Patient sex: M
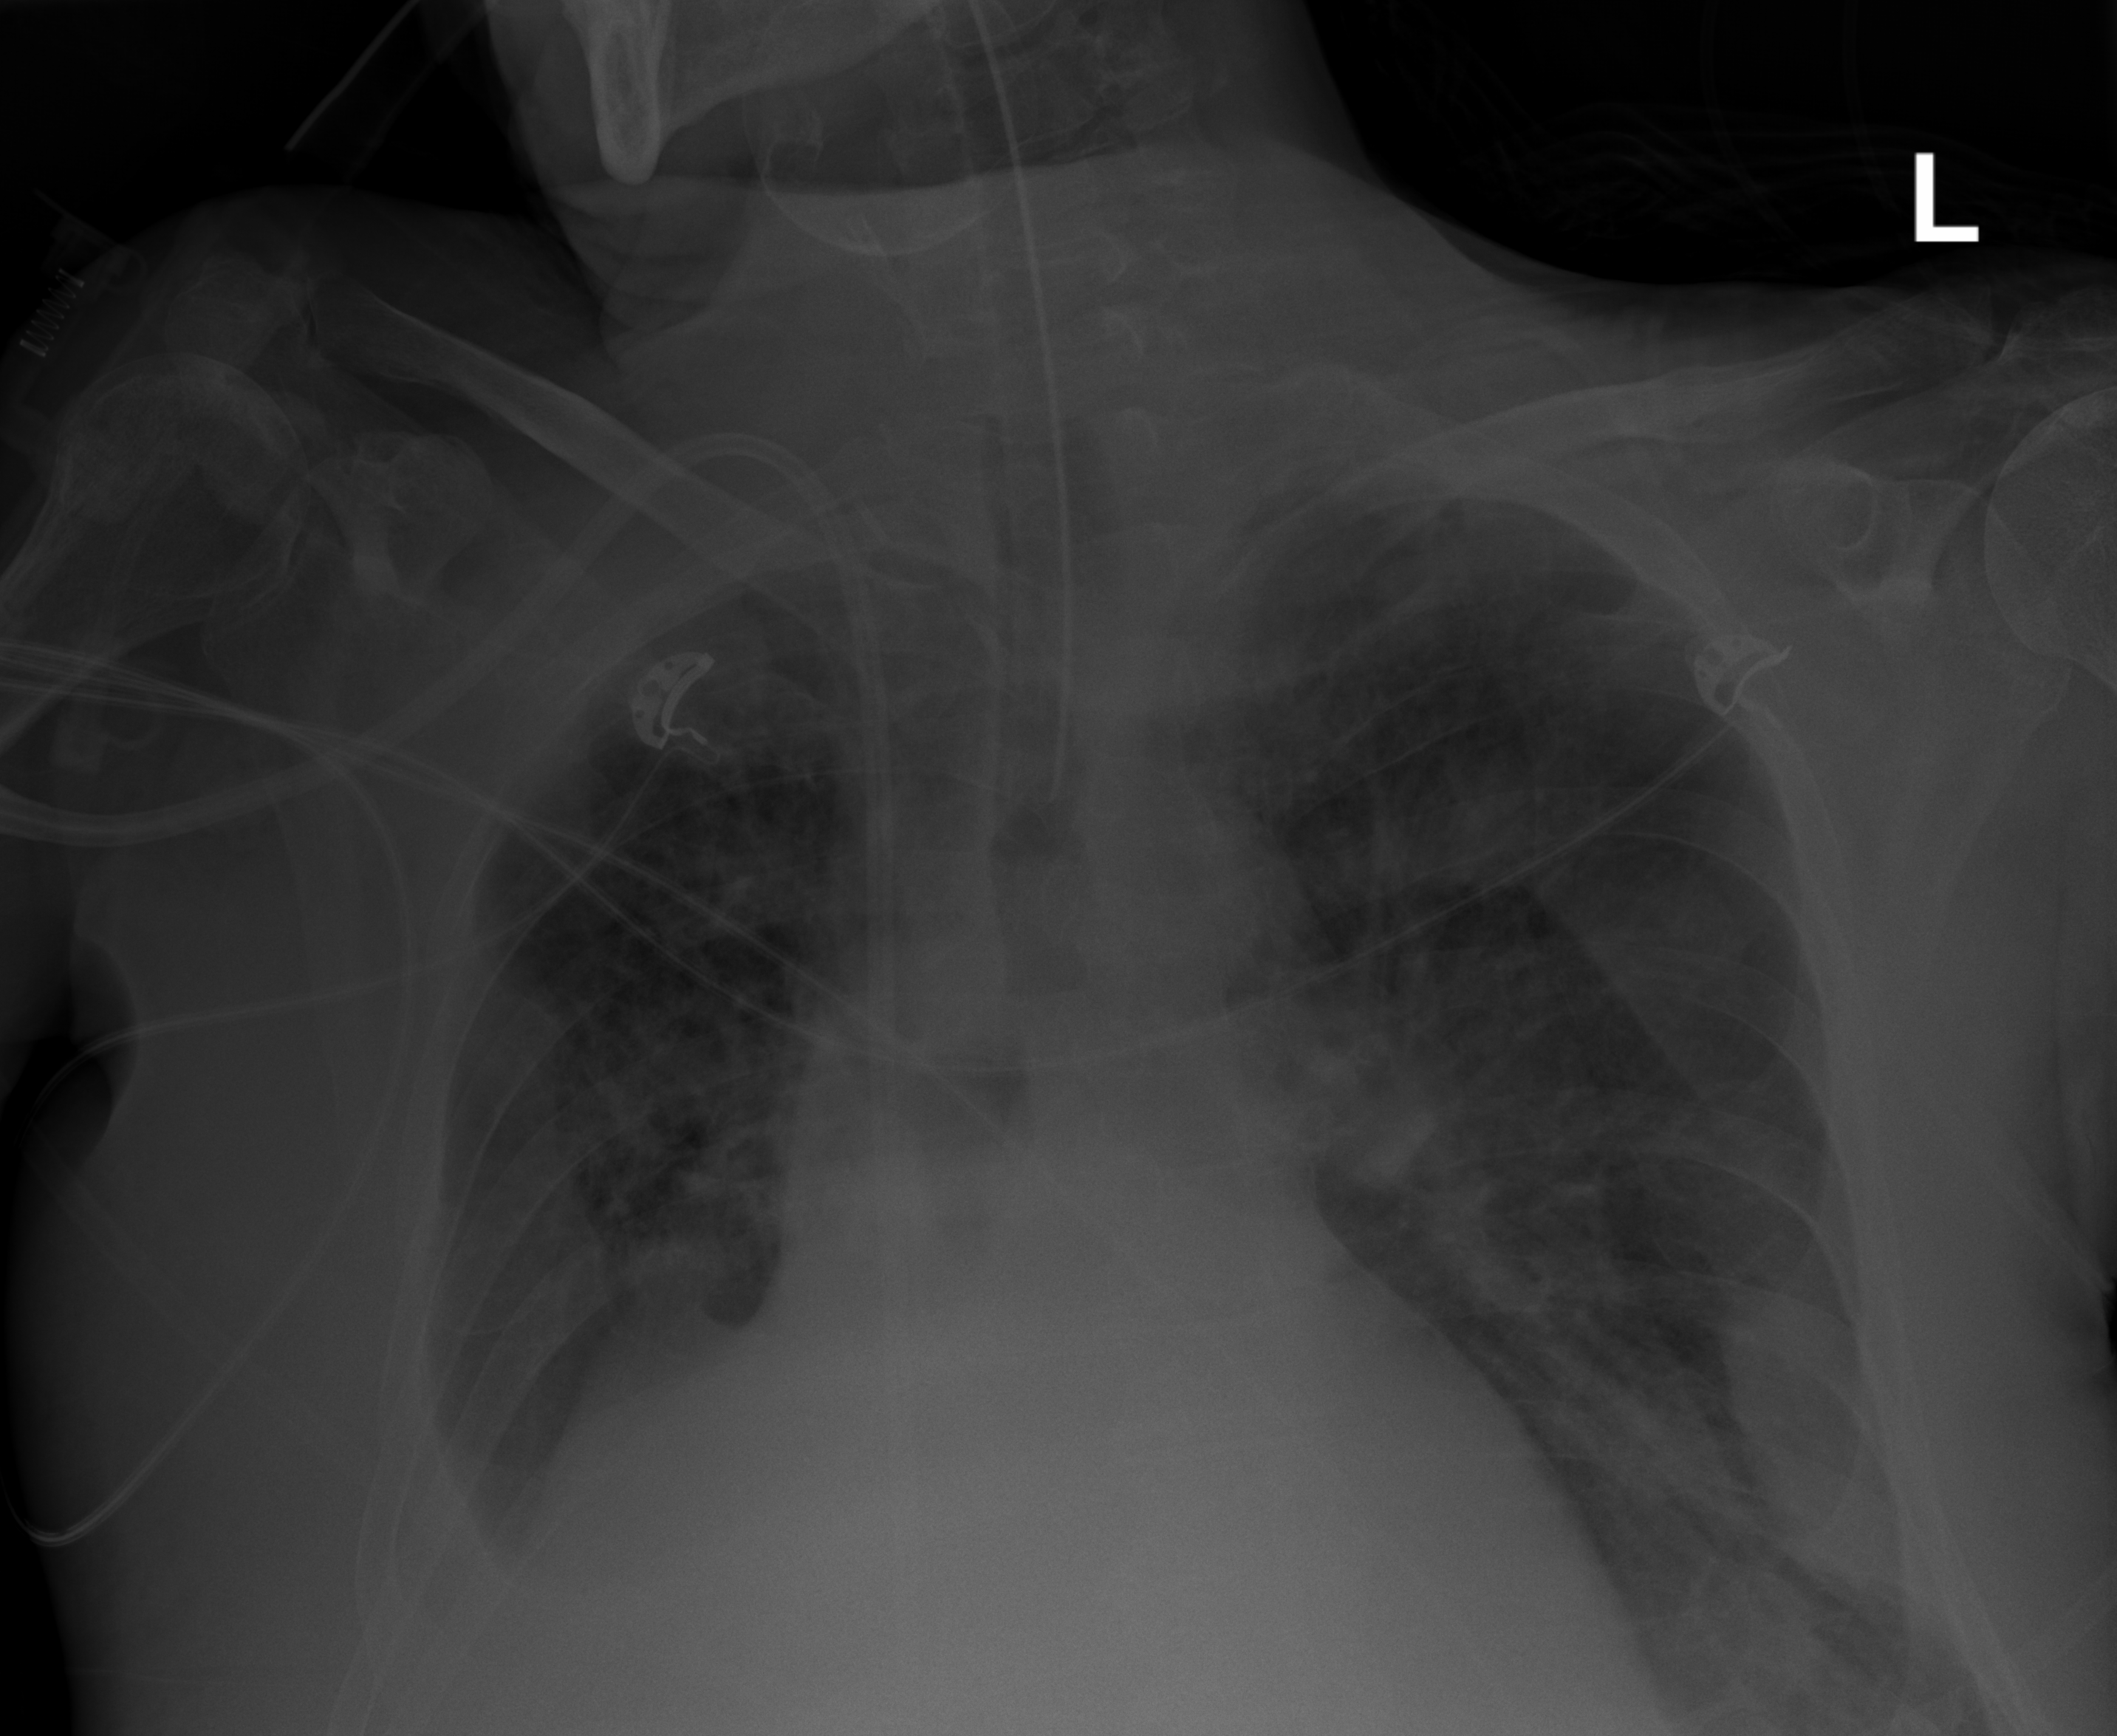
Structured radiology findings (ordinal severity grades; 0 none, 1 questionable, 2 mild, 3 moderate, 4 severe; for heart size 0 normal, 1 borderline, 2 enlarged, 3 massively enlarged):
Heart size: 2
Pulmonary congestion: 2
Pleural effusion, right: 2
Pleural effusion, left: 3
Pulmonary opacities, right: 2
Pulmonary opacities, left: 2
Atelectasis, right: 2
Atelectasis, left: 2